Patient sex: F
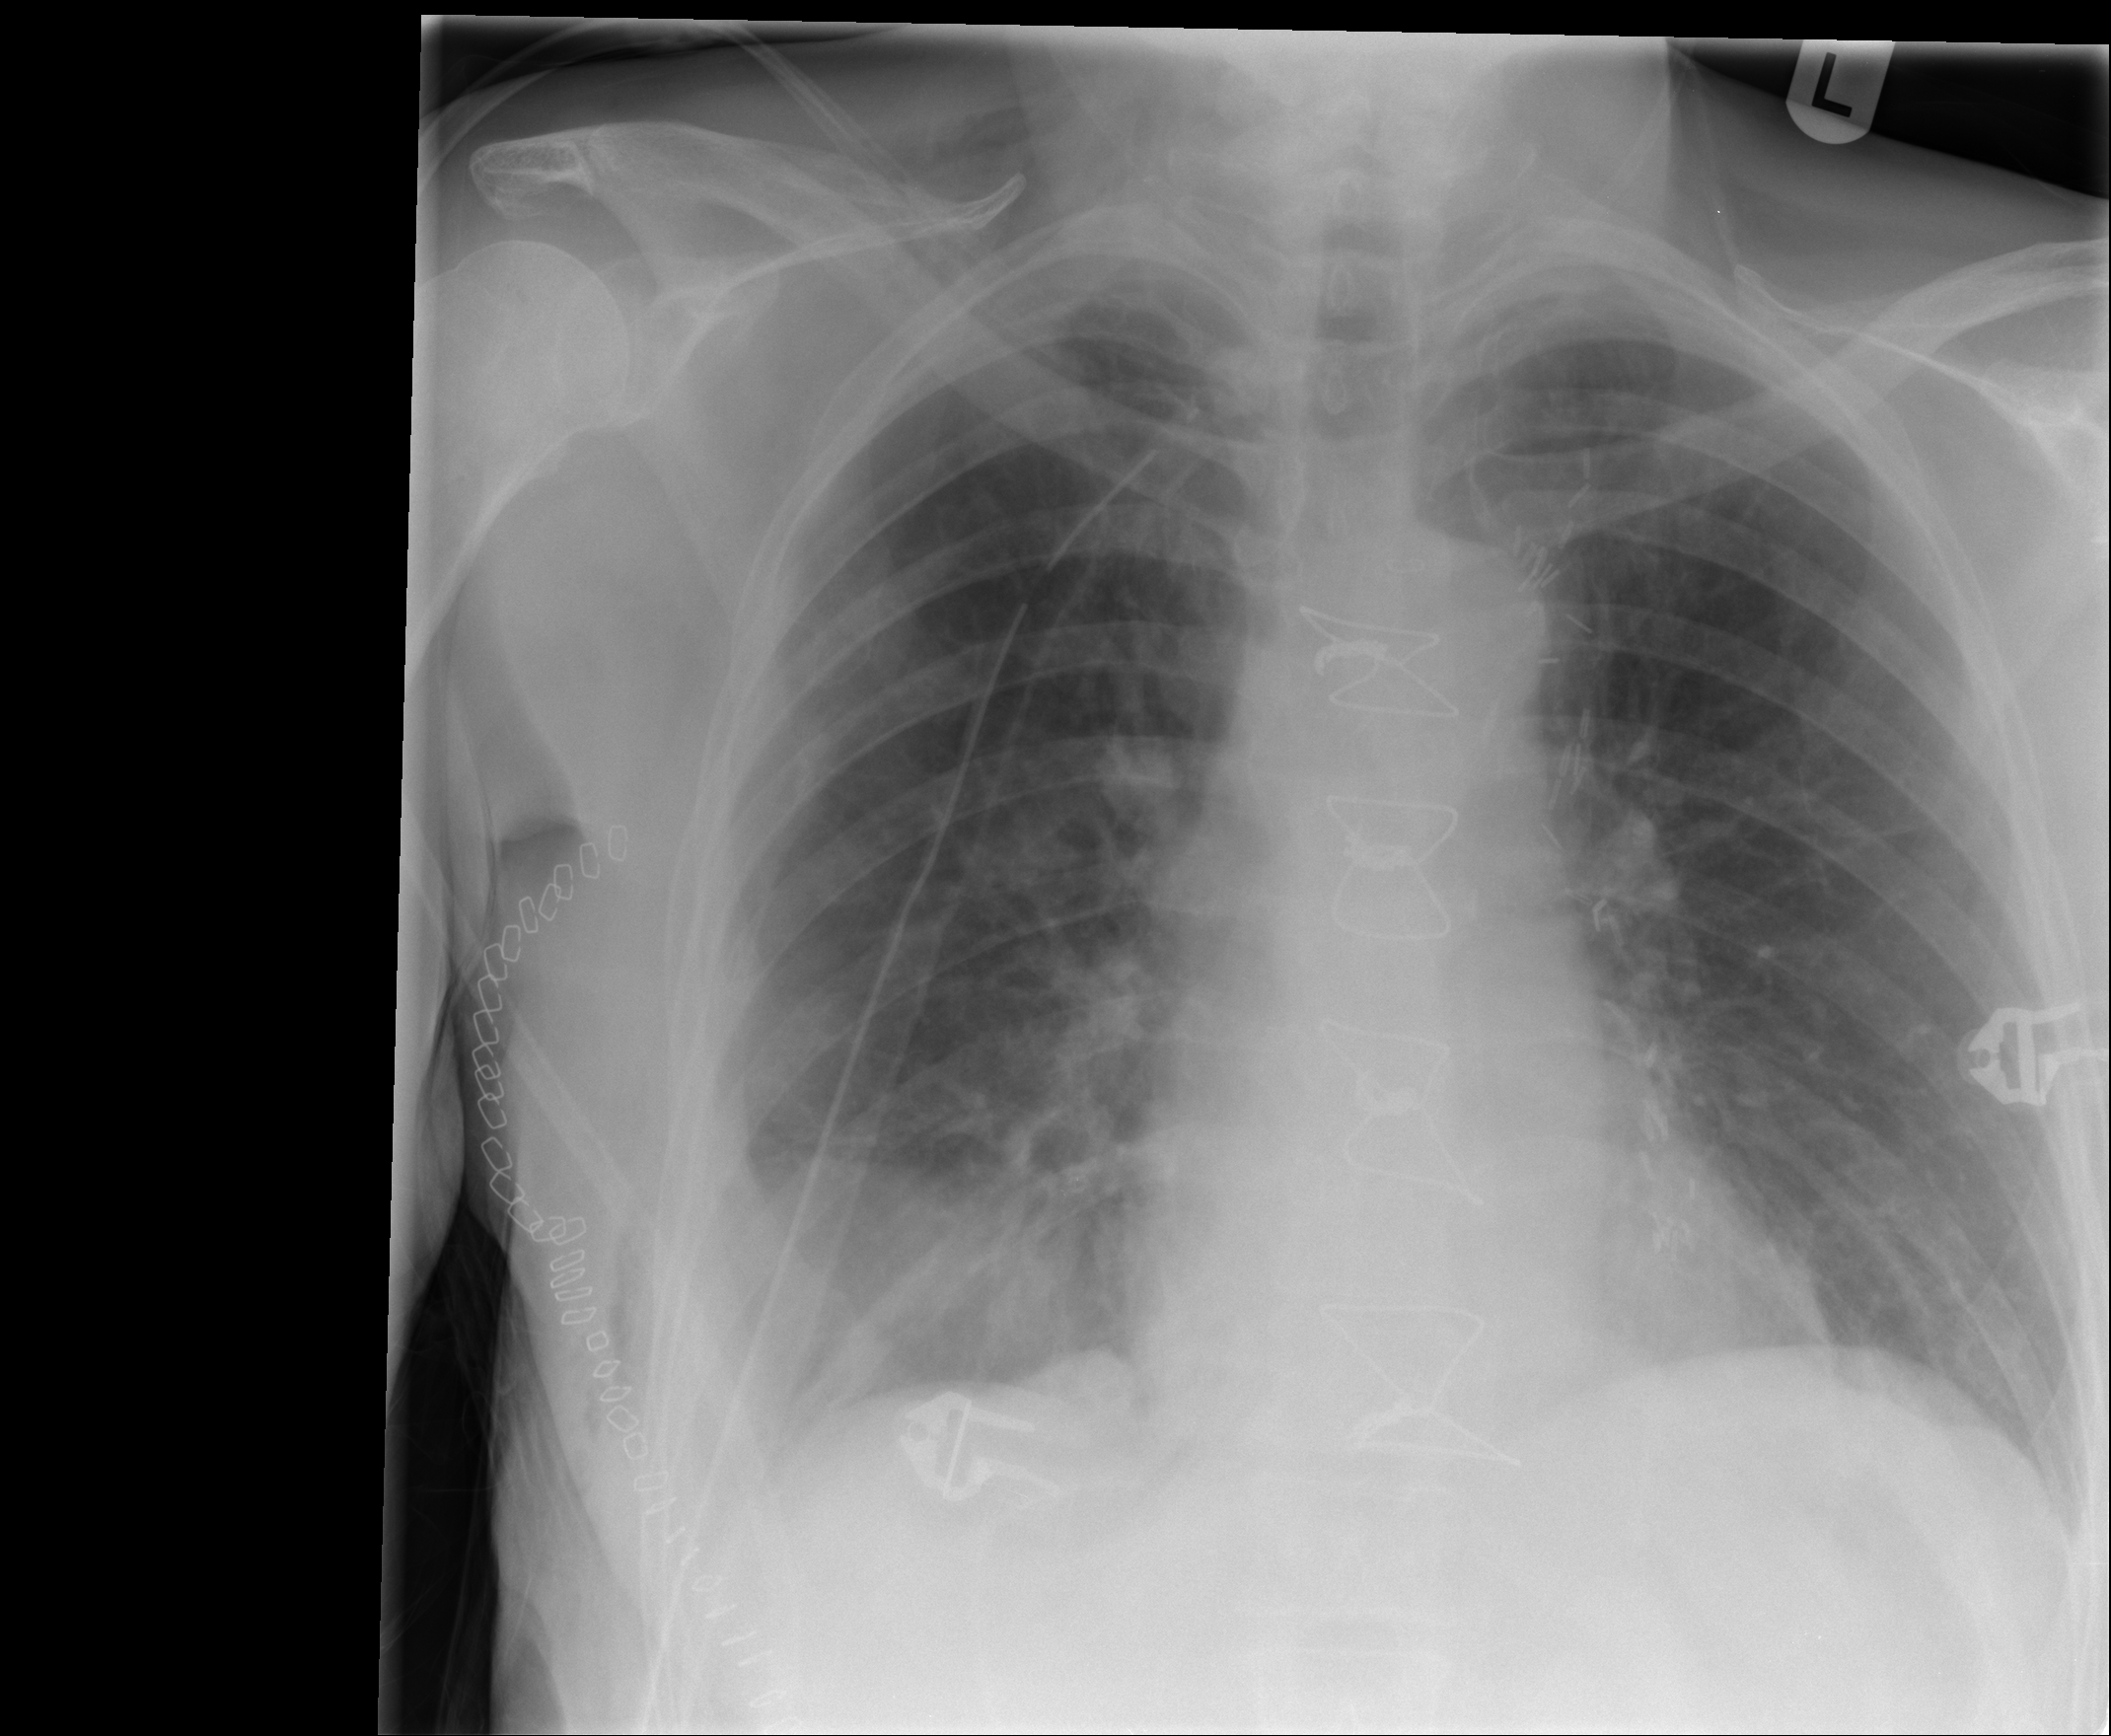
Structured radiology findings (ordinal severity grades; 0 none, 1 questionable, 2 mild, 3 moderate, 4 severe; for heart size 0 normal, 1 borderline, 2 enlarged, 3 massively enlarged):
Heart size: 0
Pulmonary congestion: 2
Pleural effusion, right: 2
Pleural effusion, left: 1
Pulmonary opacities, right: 0
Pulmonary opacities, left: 0
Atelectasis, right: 2
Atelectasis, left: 2